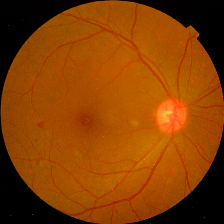
Diabetic retinopathy grade: No DR